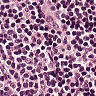
Metastatic tissue present: no